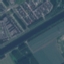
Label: River